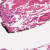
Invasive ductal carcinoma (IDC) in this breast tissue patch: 0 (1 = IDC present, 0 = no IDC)